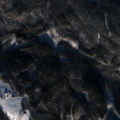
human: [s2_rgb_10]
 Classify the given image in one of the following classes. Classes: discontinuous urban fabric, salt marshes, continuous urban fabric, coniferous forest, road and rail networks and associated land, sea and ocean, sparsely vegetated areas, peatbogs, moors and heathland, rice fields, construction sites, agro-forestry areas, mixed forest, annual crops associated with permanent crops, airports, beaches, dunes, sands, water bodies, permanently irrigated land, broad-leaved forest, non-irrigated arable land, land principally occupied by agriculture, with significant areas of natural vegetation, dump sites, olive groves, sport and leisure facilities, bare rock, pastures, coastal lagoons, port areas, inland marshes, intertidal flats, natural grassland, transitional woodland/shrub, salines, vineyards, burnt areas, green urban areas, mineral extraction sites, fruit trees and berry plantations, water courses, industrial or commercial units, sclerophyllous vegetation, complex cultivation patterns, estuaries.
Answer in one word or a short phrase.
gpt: land principally occupied by agriculture, with significant areas of natural vegetation, broad-leaved forest, coniferous forest, mixed forest